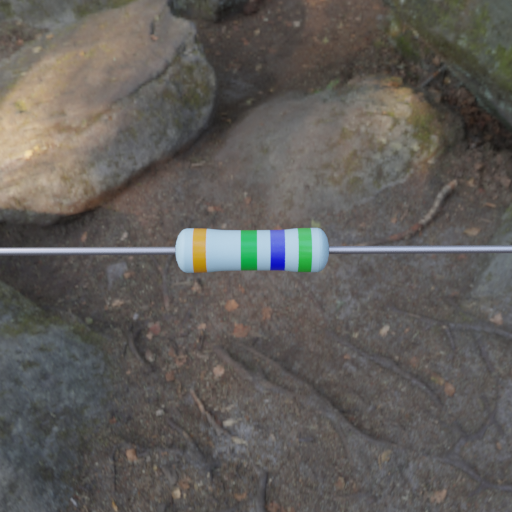
Resistor colour bands (in order): orange, green, blue, green